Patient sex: M
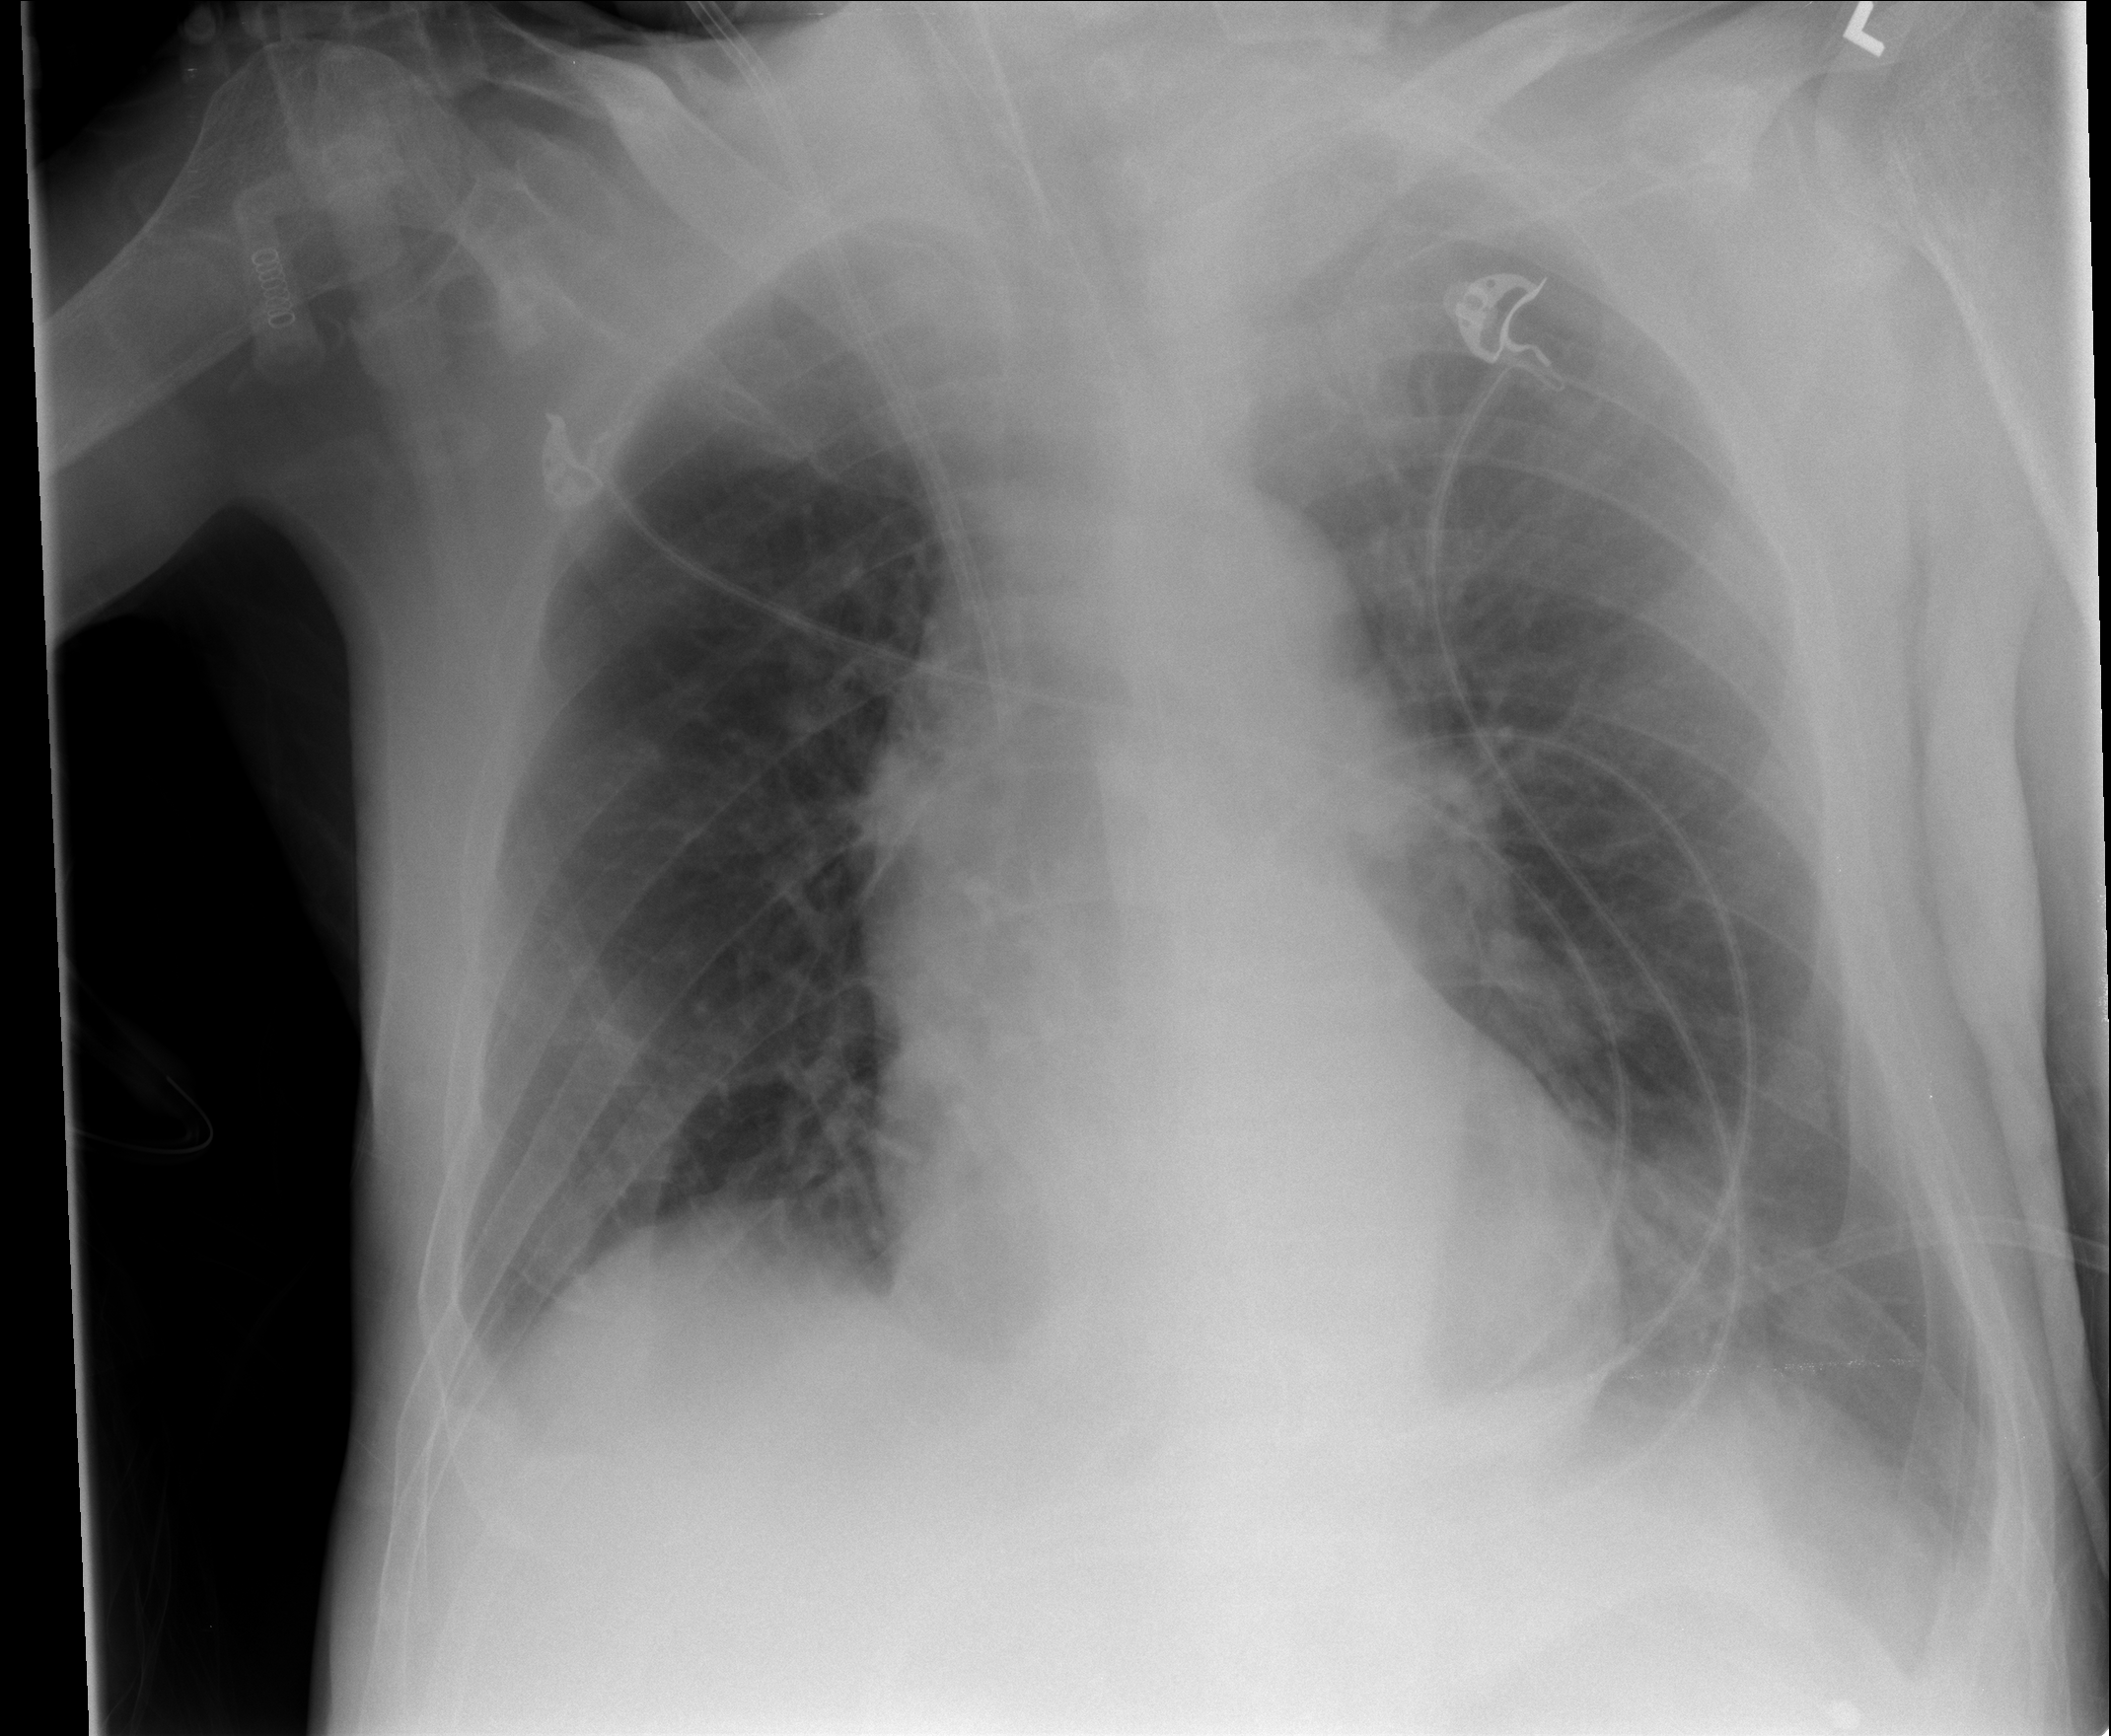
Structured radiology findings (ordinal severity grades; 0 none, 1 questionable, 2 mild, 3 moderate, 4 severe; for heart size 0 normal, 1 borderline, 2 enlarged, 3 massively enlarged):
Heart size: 0
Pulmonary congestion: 0
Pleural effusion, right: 0
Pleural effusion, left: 1
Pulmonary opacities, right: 0
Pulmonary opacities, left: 0
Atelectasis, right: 0
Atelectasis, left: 2